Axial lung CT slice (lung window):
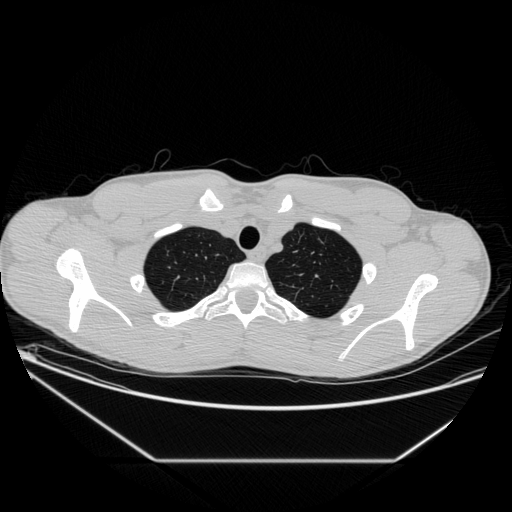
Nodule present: no